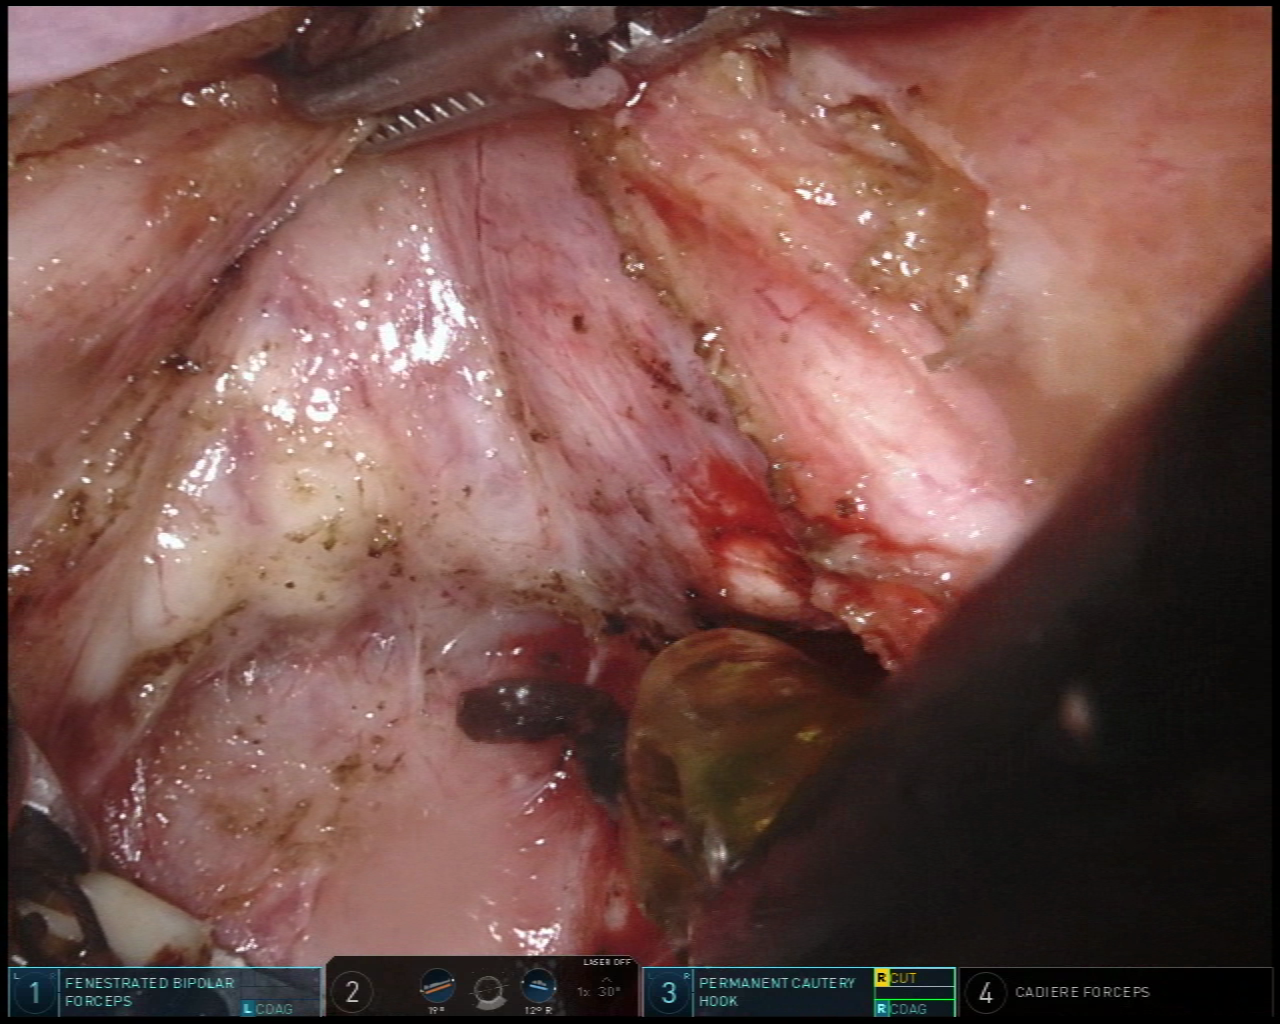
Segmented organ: vesicular_glands
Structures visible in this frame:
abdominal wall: no
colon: no
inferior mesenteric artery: no
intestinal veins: no
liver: no
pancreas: no
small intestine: no
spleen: no
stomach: no
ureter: no
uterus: no
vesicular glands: yes